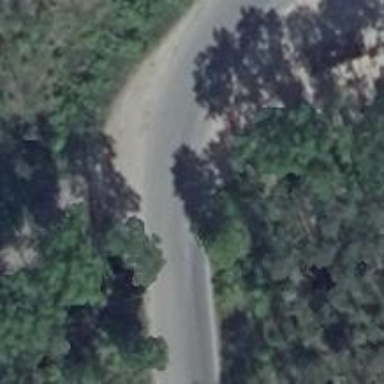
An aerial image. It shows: Track road with grade3 tracktype.